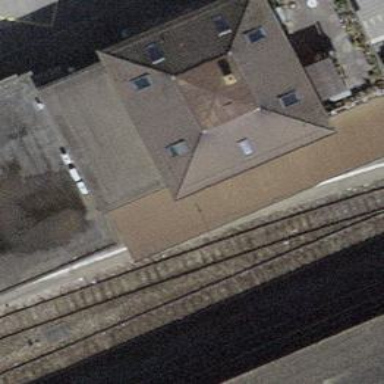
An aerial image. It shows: Flat roof building.